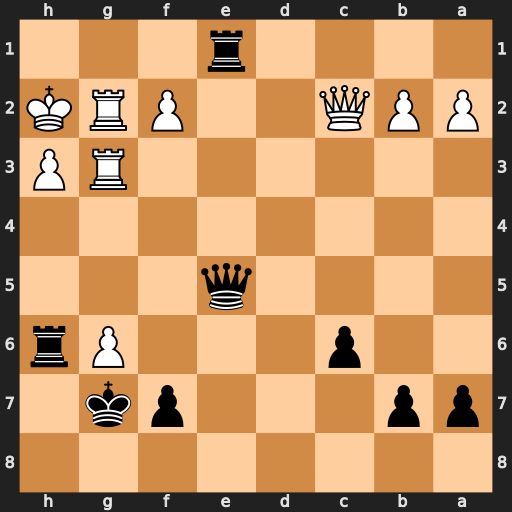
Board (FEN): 8/pp3pk1/2p3Pr/4q3/8/6RP/PPQ2PRK/4r3
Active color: b
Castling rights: -
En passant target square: -
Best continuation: Rxh3+ Kxh3 Qh5#